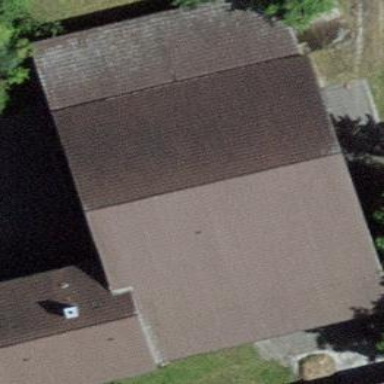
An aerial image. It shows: Barn.